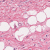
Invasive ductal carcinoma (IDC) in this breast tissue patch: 0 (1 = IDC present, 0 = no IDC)